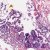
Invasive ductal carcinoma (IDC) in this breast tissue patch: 0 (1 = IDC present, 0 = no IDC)